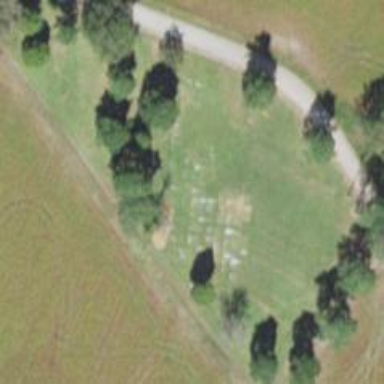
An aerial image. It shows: Cemetery.